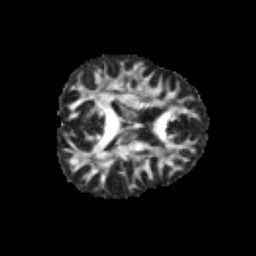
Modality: FA
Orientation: axial
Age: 11
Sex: male
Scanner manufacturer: siemens
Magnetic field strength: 3 T
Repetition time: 3.8 s
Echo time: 0.07 s